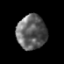
Tissue: prostate
Cell type: T cells
Senescence score: 0.2191
Nuclear area (px): 992
Mean DAPI intensity: 97.543